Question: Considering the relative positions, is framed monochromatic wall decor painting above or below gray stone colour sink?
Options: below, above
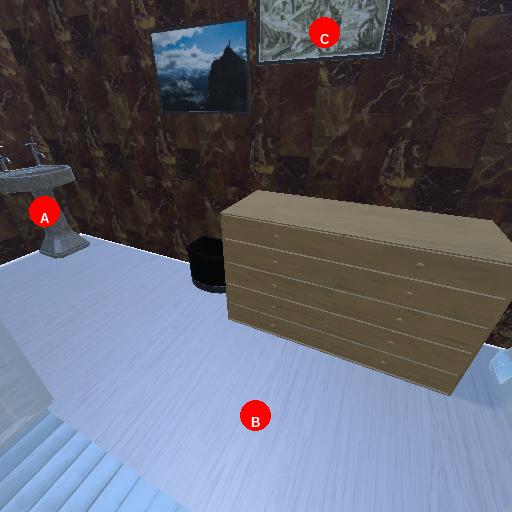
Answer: below